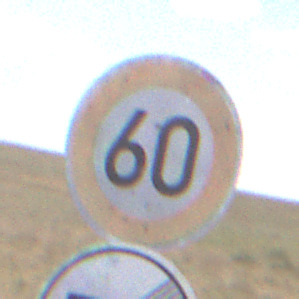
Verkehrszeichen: Geschwindigkeit60
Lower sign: EndeUeberholverbotKraftfahrzeuge
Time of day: Midday
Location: Outdoor (Nature)
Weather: PartlyCloudy
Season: NotSpecified
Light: Natural